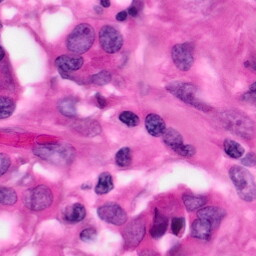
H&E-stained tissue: Pancreatic